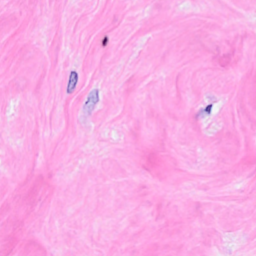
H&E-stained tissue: Breast